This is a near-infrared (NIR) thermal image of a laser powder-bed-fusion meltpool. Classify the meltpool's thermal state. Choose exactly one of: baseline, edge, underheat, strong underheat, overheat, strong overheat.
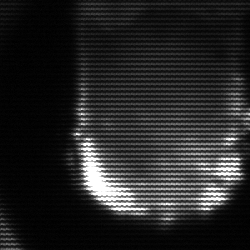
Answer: baseline